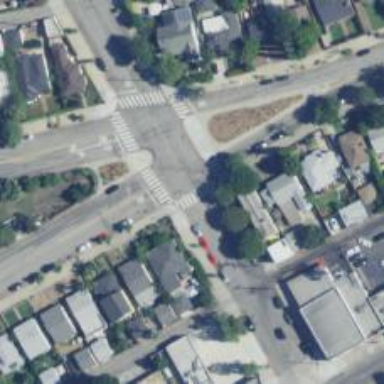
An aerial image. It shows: Marked asphalt footway with zebra crossing.